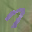
Label: 7